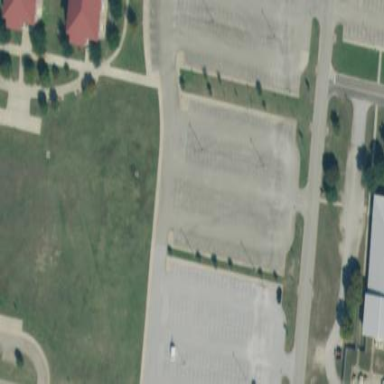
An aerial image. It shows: Paved parking area.